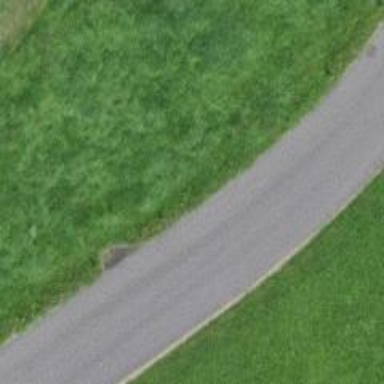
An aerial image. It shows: Unclassified road with asphalt surface.